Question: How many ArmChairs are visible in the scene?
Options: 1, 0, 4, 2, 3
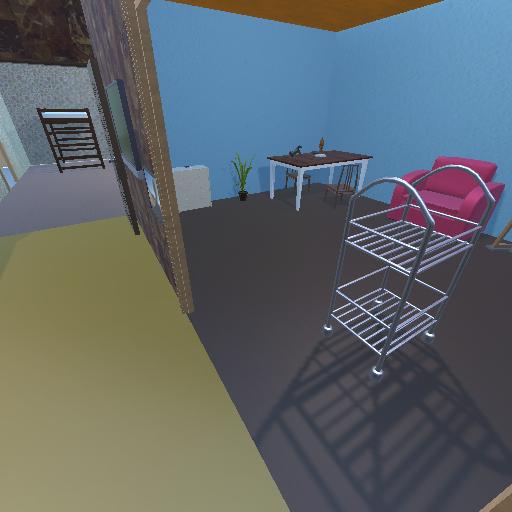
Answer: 1